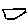
Label: hexagon